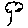
Label: tree